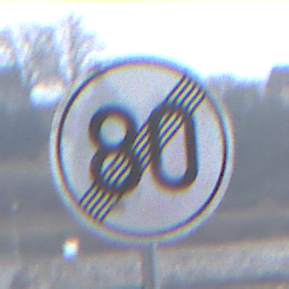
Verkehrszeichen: EndeGeschwindigkeit80
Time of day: MorningAfternoon
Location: Outdoor (Suburban)
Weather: Overcast
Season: NotSpecified
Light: Natural